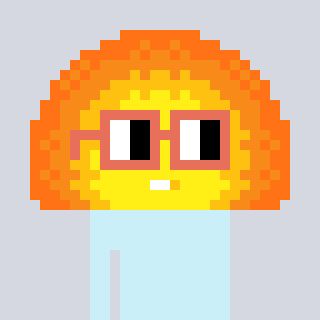
a pixel art character with square orange glasses, a sunset-shaped head and a cold-colored body on a cool background